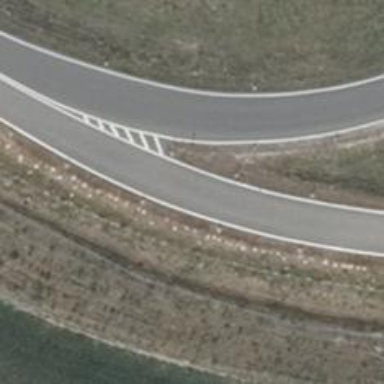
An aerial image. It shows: Motorway link with embankment beside it.